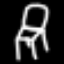
Label: chair